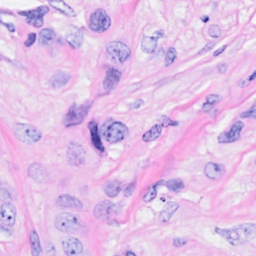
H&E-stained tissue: Breast